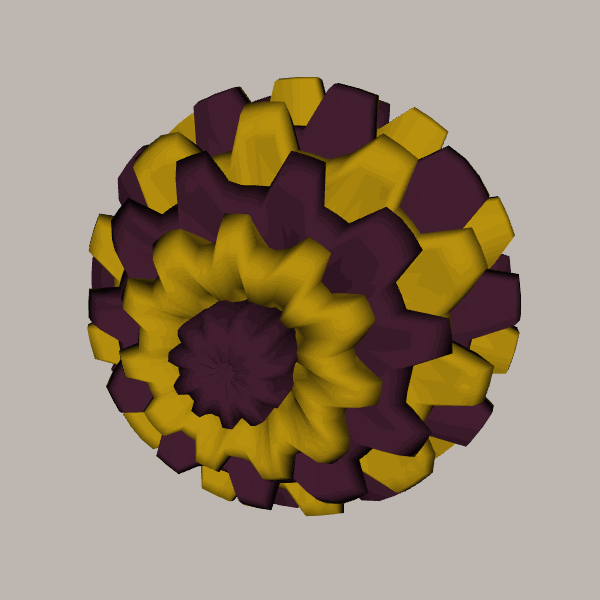
Background: light